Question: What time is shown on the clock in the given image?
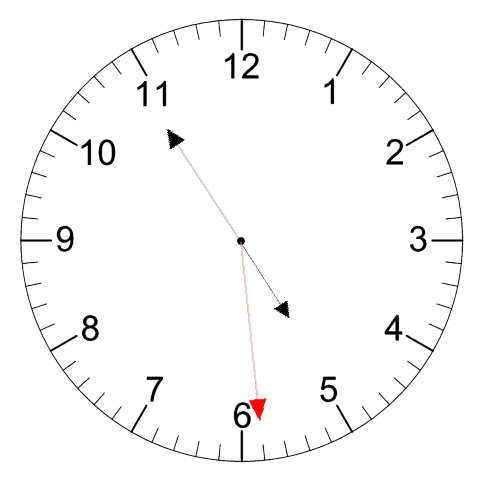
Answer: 04:54:29